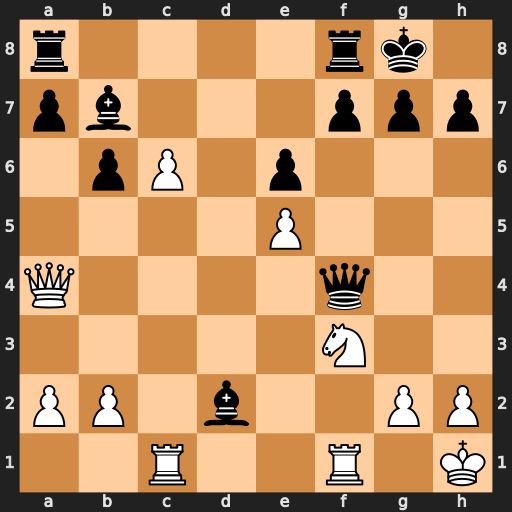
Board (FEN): r4rk1/pb3ppp/1pP1p3/4P3/Q4q2/5N2/PP1b2PP/2R2R1K
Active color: w
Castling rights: -
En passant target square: -
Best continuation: Qxf4 Bxf4 cxb7